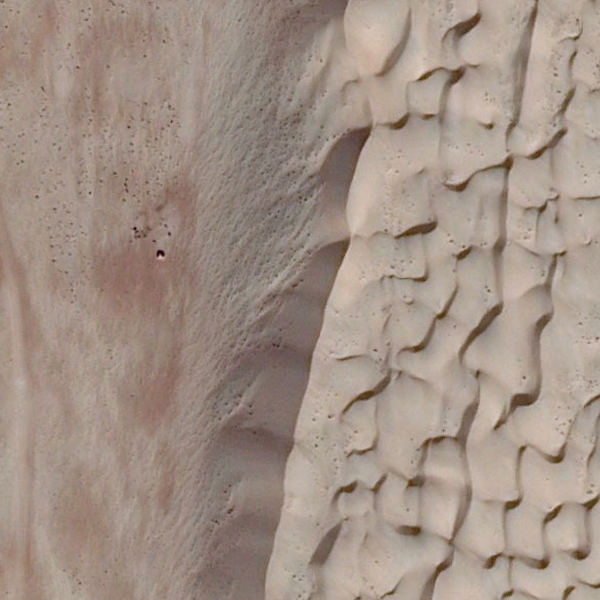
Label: Desert